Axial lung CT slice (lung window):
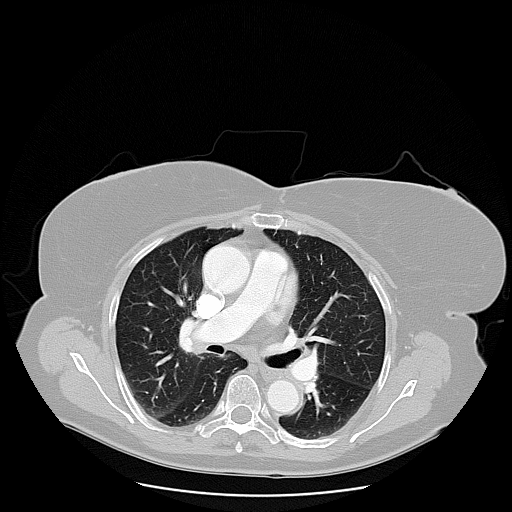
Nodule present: no